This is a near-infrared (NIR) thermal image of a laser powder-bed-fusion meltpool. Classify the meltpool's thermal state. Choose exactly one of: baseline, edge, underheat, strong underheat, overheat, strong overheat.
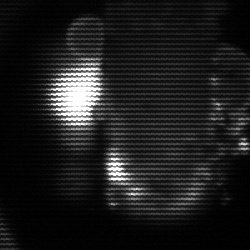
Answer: strong underheat